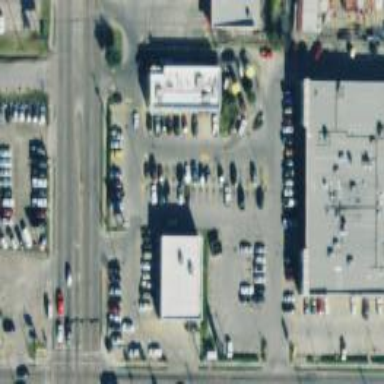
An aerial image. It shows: Parking space is available.